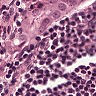
Metastatic tissue present: yes